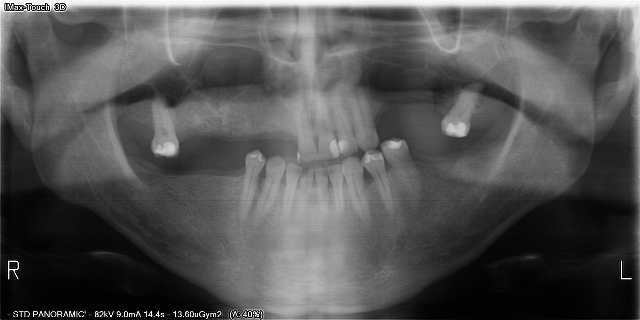
adult